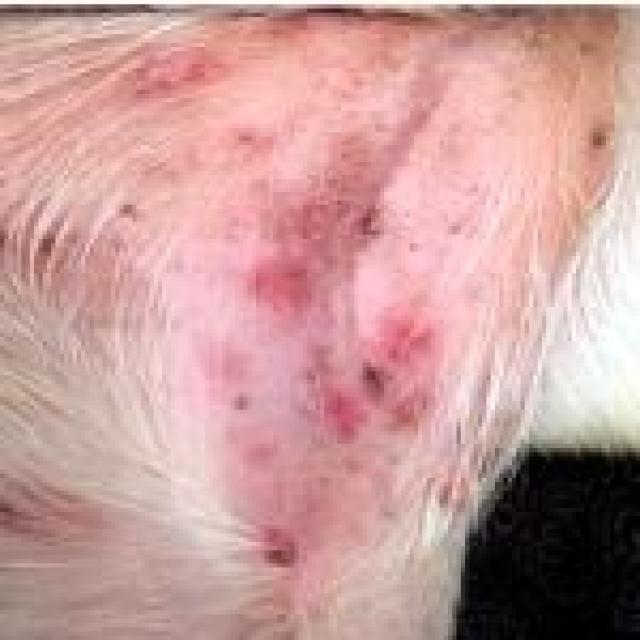
Canine fungal skin infection — characterized by alopecia, scaling, crusting, and circular lesions. Common agents include Malassezia and Candida species.